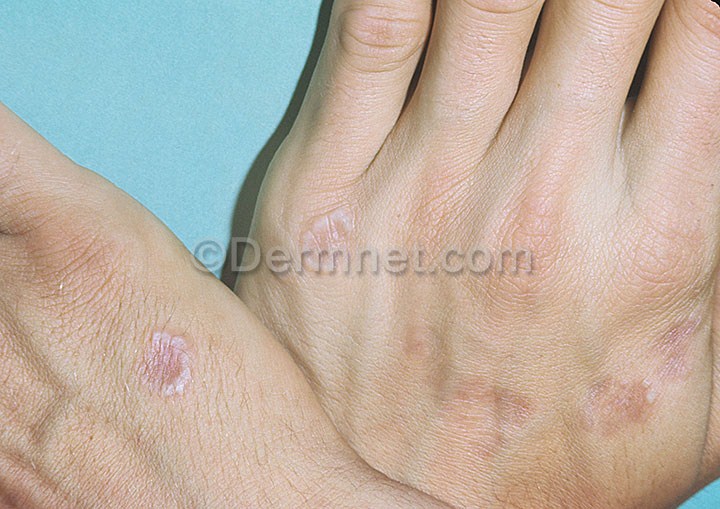
Disease: Systemic Disease